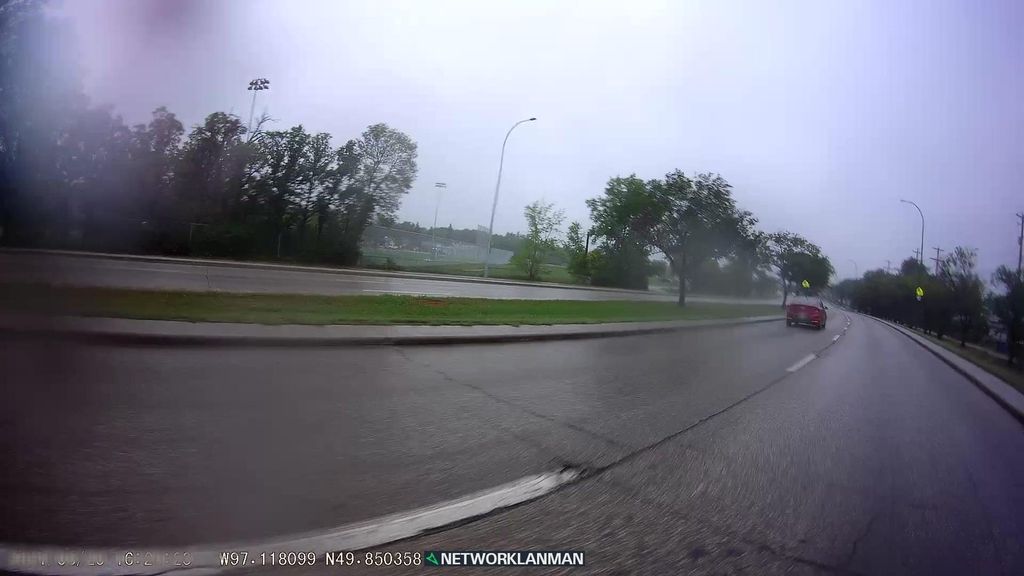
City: winnipeg